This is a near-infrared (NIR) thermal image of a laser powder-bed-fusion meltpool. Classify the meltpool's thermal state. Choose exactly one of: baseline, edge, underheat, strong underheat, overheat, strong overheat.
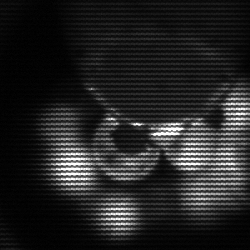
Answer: edge